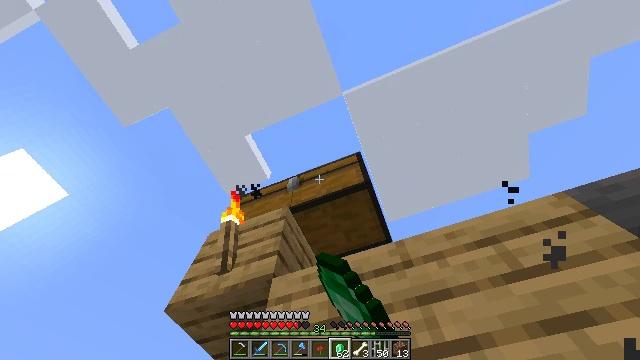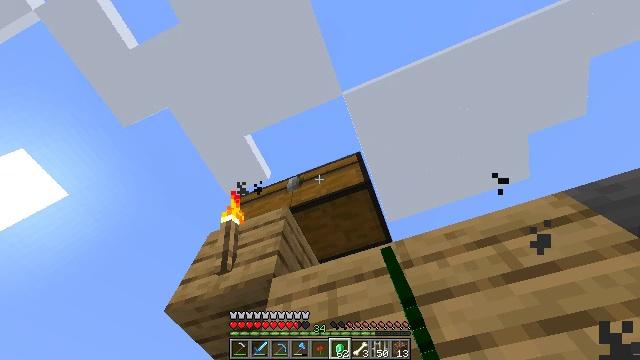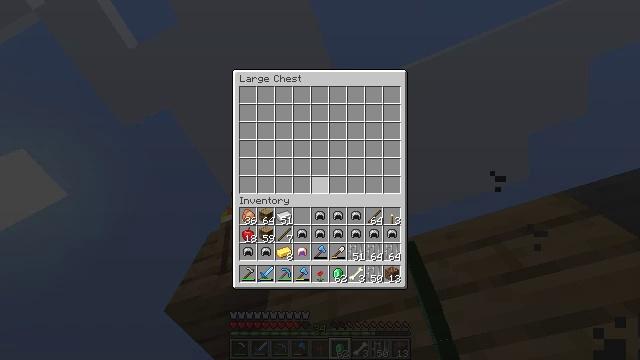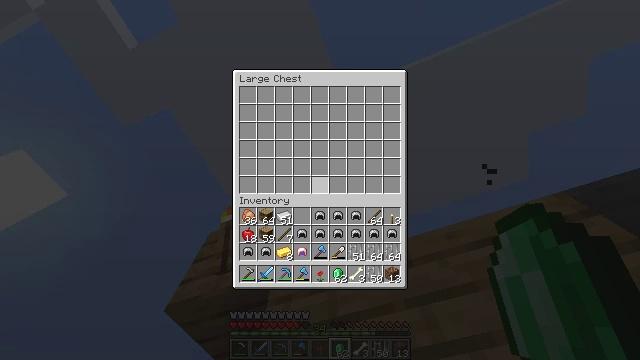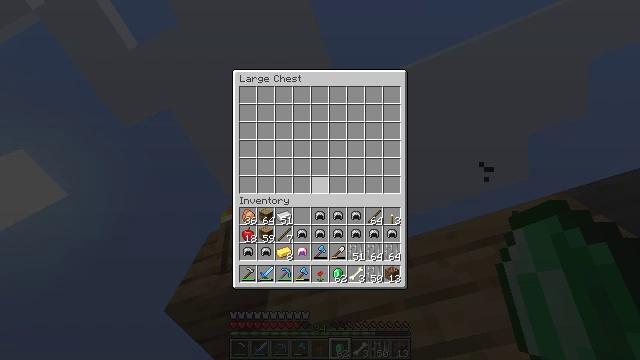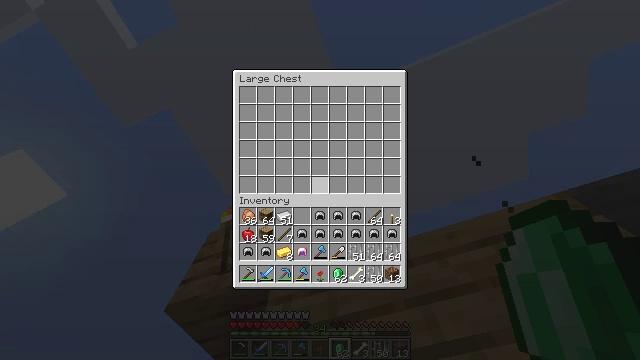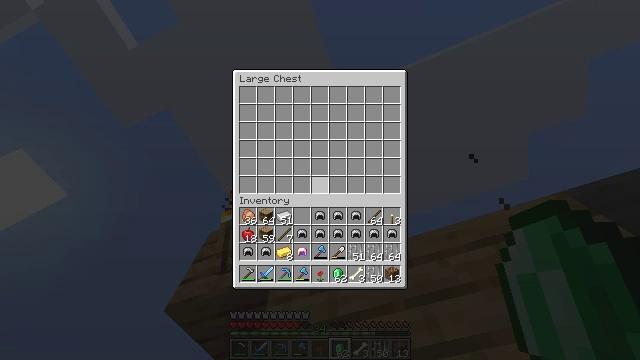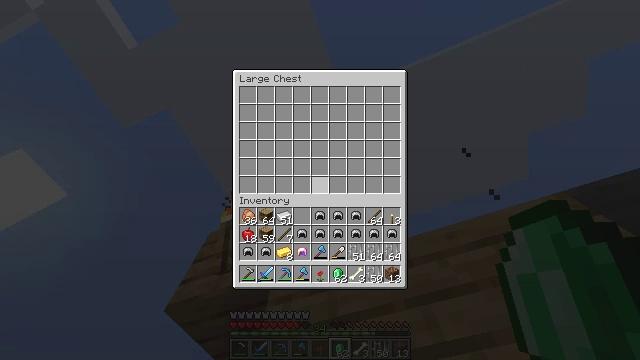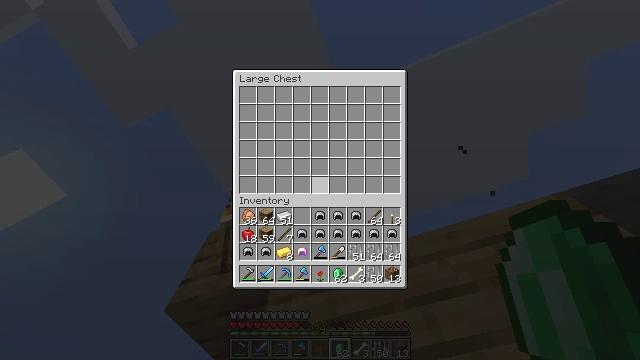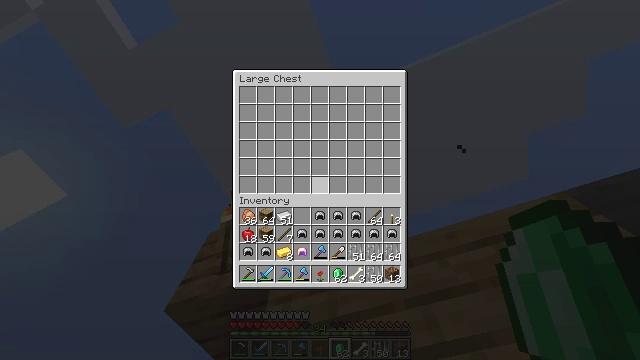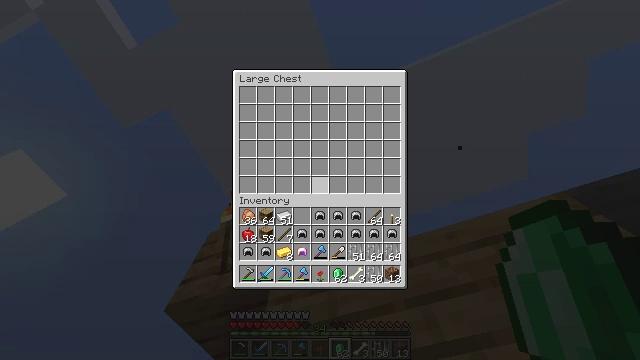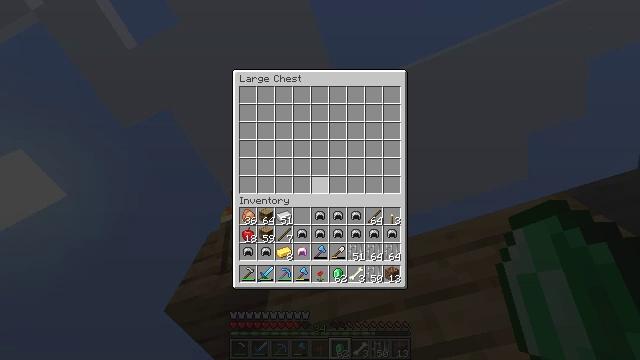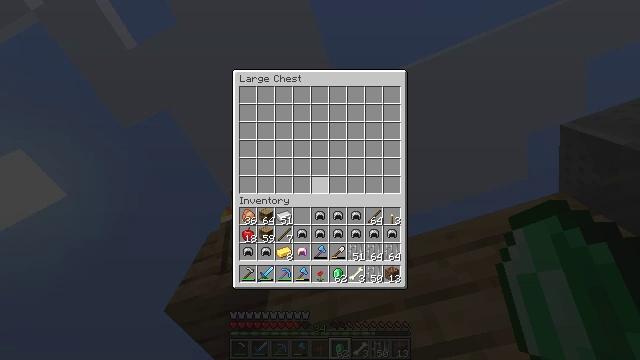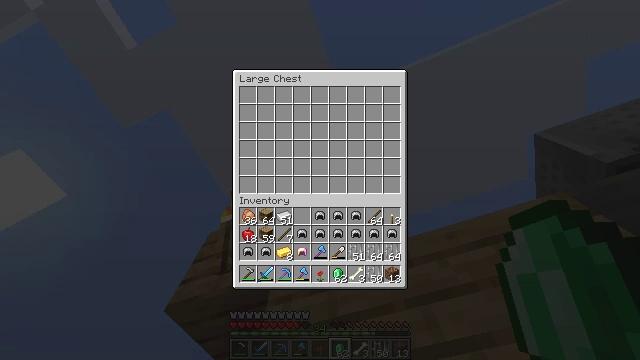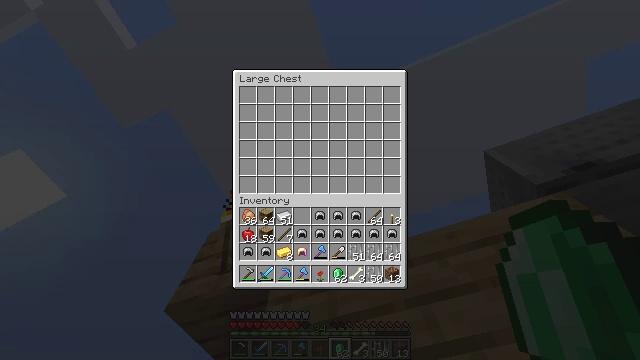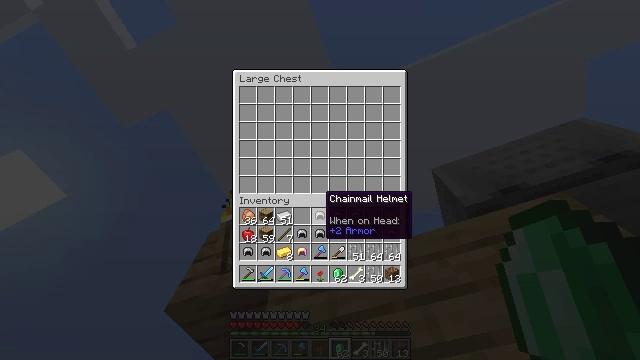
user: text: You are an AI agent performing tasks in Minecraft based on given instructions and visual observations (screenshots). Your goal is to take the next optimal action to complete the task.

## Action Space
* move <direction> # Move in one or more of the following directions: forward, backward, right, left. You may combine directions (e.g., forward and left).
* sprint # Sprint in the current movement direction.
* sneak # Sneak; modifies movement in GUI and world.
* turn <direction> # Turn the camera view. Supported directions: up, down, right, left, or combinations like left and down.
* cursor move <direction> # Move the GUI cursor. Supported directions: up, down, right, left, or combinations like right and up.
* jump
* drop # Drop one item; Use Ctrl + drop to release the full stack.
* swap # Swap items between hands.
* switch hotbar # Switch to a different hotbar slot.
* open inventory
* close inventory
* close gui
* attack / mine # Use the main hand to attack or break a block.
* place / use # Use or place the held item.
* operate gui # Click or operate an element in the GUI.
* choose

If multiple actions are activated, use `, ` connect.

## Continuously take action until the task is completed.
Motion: motion action
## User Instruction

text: Craft the chainmail helmet using the crafting table.
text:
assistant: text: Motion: no_op
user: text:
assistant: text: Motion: open gui
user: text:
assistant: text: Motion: no_op
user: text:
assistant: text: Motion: no_op
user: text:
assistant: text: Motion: no_op
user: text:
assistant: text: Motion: no_op
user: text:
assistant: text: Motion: no_op
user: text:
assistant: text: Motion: no_op
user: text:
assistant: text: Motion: no_op
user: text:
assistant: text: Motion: no_op
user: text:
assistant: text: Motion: no_op
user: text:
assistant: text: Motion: sneak
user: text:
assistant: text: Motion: sneak
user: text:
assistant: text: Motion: sneak
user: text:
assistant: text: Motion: sneak
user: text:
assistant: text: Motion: sneak
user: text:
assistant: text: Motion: sneak
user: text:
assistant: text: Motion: sneak
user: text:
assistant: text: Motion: sneak, operate gui
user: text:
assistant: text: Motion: sneak, operate gui
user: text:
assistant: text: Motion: sneak, cursor move right
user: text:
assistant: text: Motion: sneak
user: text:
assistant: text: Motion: sneak
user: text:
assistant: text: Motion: sneak
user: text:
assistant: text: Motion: sneak, operate gui
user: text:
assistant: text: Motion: sneak, operate gui
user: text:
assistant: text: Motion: sneak, operate gui
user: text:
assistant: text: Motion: sneak
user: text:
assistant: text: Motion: sneak
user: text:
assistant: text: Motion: sneak